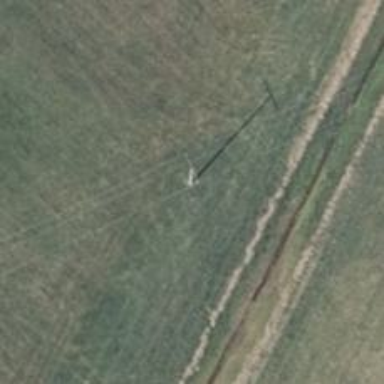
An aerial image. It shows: Minor power line.